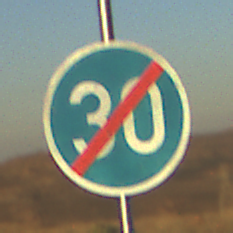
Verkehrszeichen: EndeMindestgeschwindigkeit
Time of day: SunriseSunset
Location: Outdoor (Nature)
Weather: Clear
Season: NotSpecified
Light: Natural